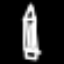
Label: pencil